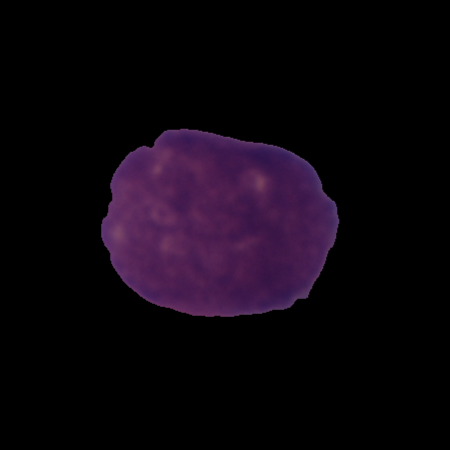
Label: cancer